Question: I have a problem using link and img because there is a small space in link.
'''
<div class="gridgallery">
<figure><a href="../img/1-1.jpg" data-caption="Golden Gate Bridge">
<img src="../img/thumbs/1-1.jpg"></a></figure>
</div>
'''
'''
.gridgallery figure {
background: #fff;
margin:0px;
}
.gridgallery figure img {
width: 100% !important;
max-width:100%;
opacity: 0.95;
}
#gallerytitle {
width:950px;
max-width:100%;
margin:0px auto 15px auto;
}
'''
DEMO: <URL>

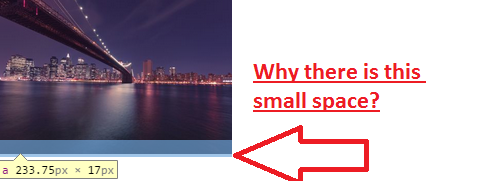
Answer: Try like this: <URL>
'''
.gridgallery figure img {
width: 100% !important;
max-width:100%;
opacity: 0.95;
display:block;
}
'''